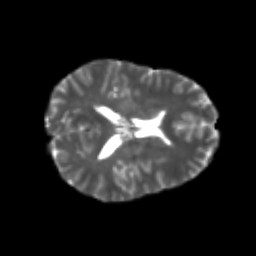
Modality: T2w
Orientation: axial
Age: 24
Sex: female
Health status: healthy
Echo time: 0.074 s